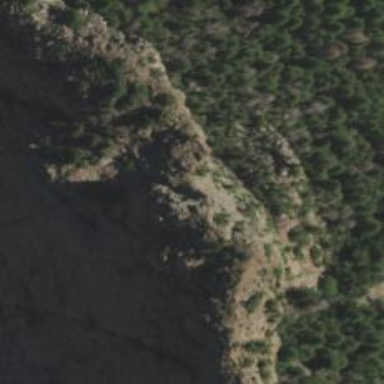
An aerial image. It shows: Cliff in nature.